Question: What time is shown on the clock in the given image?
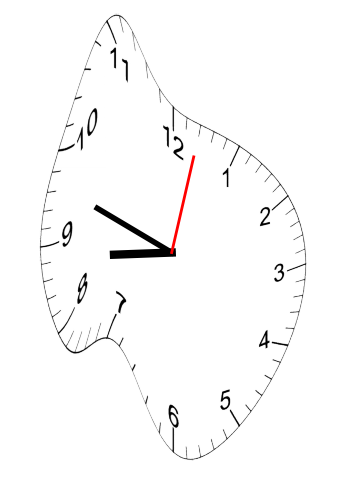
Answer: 08:48:02